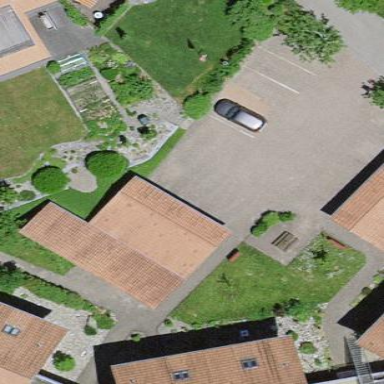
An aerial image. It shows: View of roof of building.